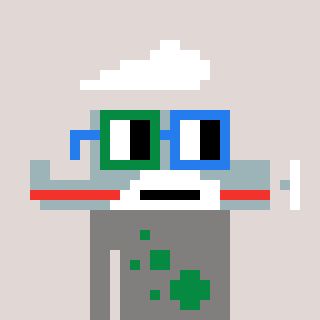
a pixel art character with square green and blue glasses, a plane-shaped head and a bluegrey-colored body on a warm background